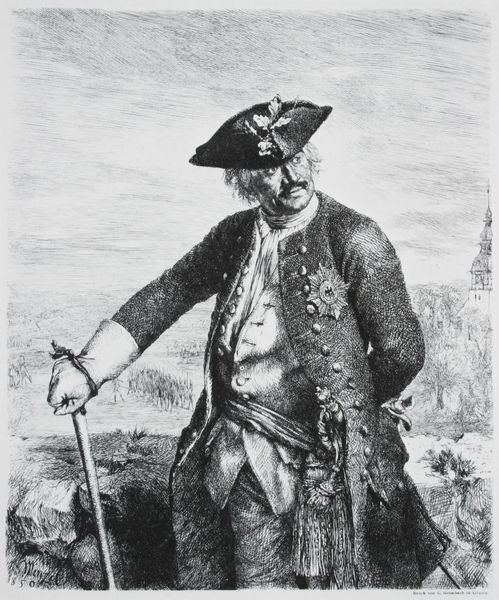
Titel: Aus König Friedrichs Zeit. Kriegs- und Friedens-Helden - Fürst Leopold I. von Anhalt Dessau, genannt "der Alte Dessauer"
Künstler: Adolph Menzel
Standort: Berlin
Institution: Staatliche Museen zu Berlin, Kupferstichkabinett
Schlagwörter: adler, felsen, gemälde, himmel, kämpfer, mann, weiß, bäume, kirchturm, landschaft, handschuh, handschuhe, hut, nase, schwarz, zeichnung, blick, gürtel, tuch, bart, hemd, hose, jacke, schnurrbart, arm, stehen, stein, bildnis, herr, porträt, natur, kirche, figur, mantel, schnur, stehend, blatt, person, stock, turm, schärpe, mauer, grafik, friedrich, krieg, könig, soldaten, dick, quaste, knöpfe, schnauzbart, weste, stern, kohle, druck, radierung, stich, militär, schwarzweiß, schwert, säbel, uniform, soldat, napoleon, abzeichen, degen, dreispitz, offizier, orden, entwurf, anführer, portrai, kerl, barett, bildnid, regiment, general, frei, eichenblatt, feldherr, medaille, oberlippenbart, kupferstich, stulpen, preussen, preusse, sikzze, martin, eichenlaub, daniel, krücke, kaftan, angebunden, aufgeknöpft, pirat, auszeichnung, schäuzer, dreieckshut, what, jack, eichblatt, soldatenkönig, friedrich ii